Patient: sex F, age 27
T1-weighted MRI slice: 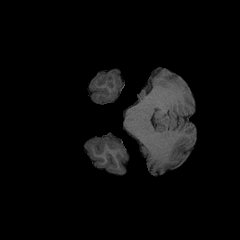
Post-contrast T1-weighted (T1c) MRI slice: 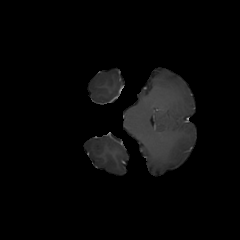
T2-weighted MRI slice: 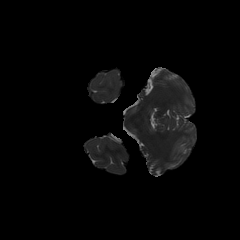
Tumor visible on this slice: no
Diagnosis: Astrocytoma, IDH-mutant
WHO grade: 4